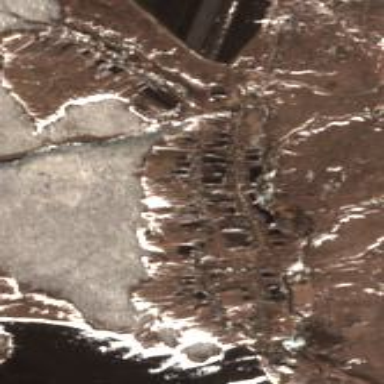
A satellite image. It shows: Small settlement known as hamlet.